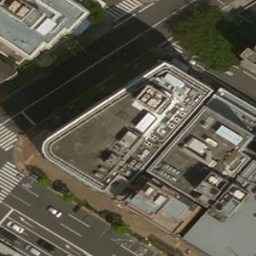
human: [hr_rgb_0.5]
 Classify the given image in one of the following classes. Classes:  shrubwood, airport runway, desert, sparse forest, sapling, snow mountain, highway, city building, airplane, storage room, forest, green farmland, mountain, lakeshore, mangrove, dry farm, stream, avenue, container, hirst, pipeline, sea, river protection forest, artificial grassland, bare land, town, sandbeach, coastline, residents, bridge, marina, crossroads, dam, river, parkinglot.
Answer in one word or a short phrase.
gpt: city building